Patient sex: M
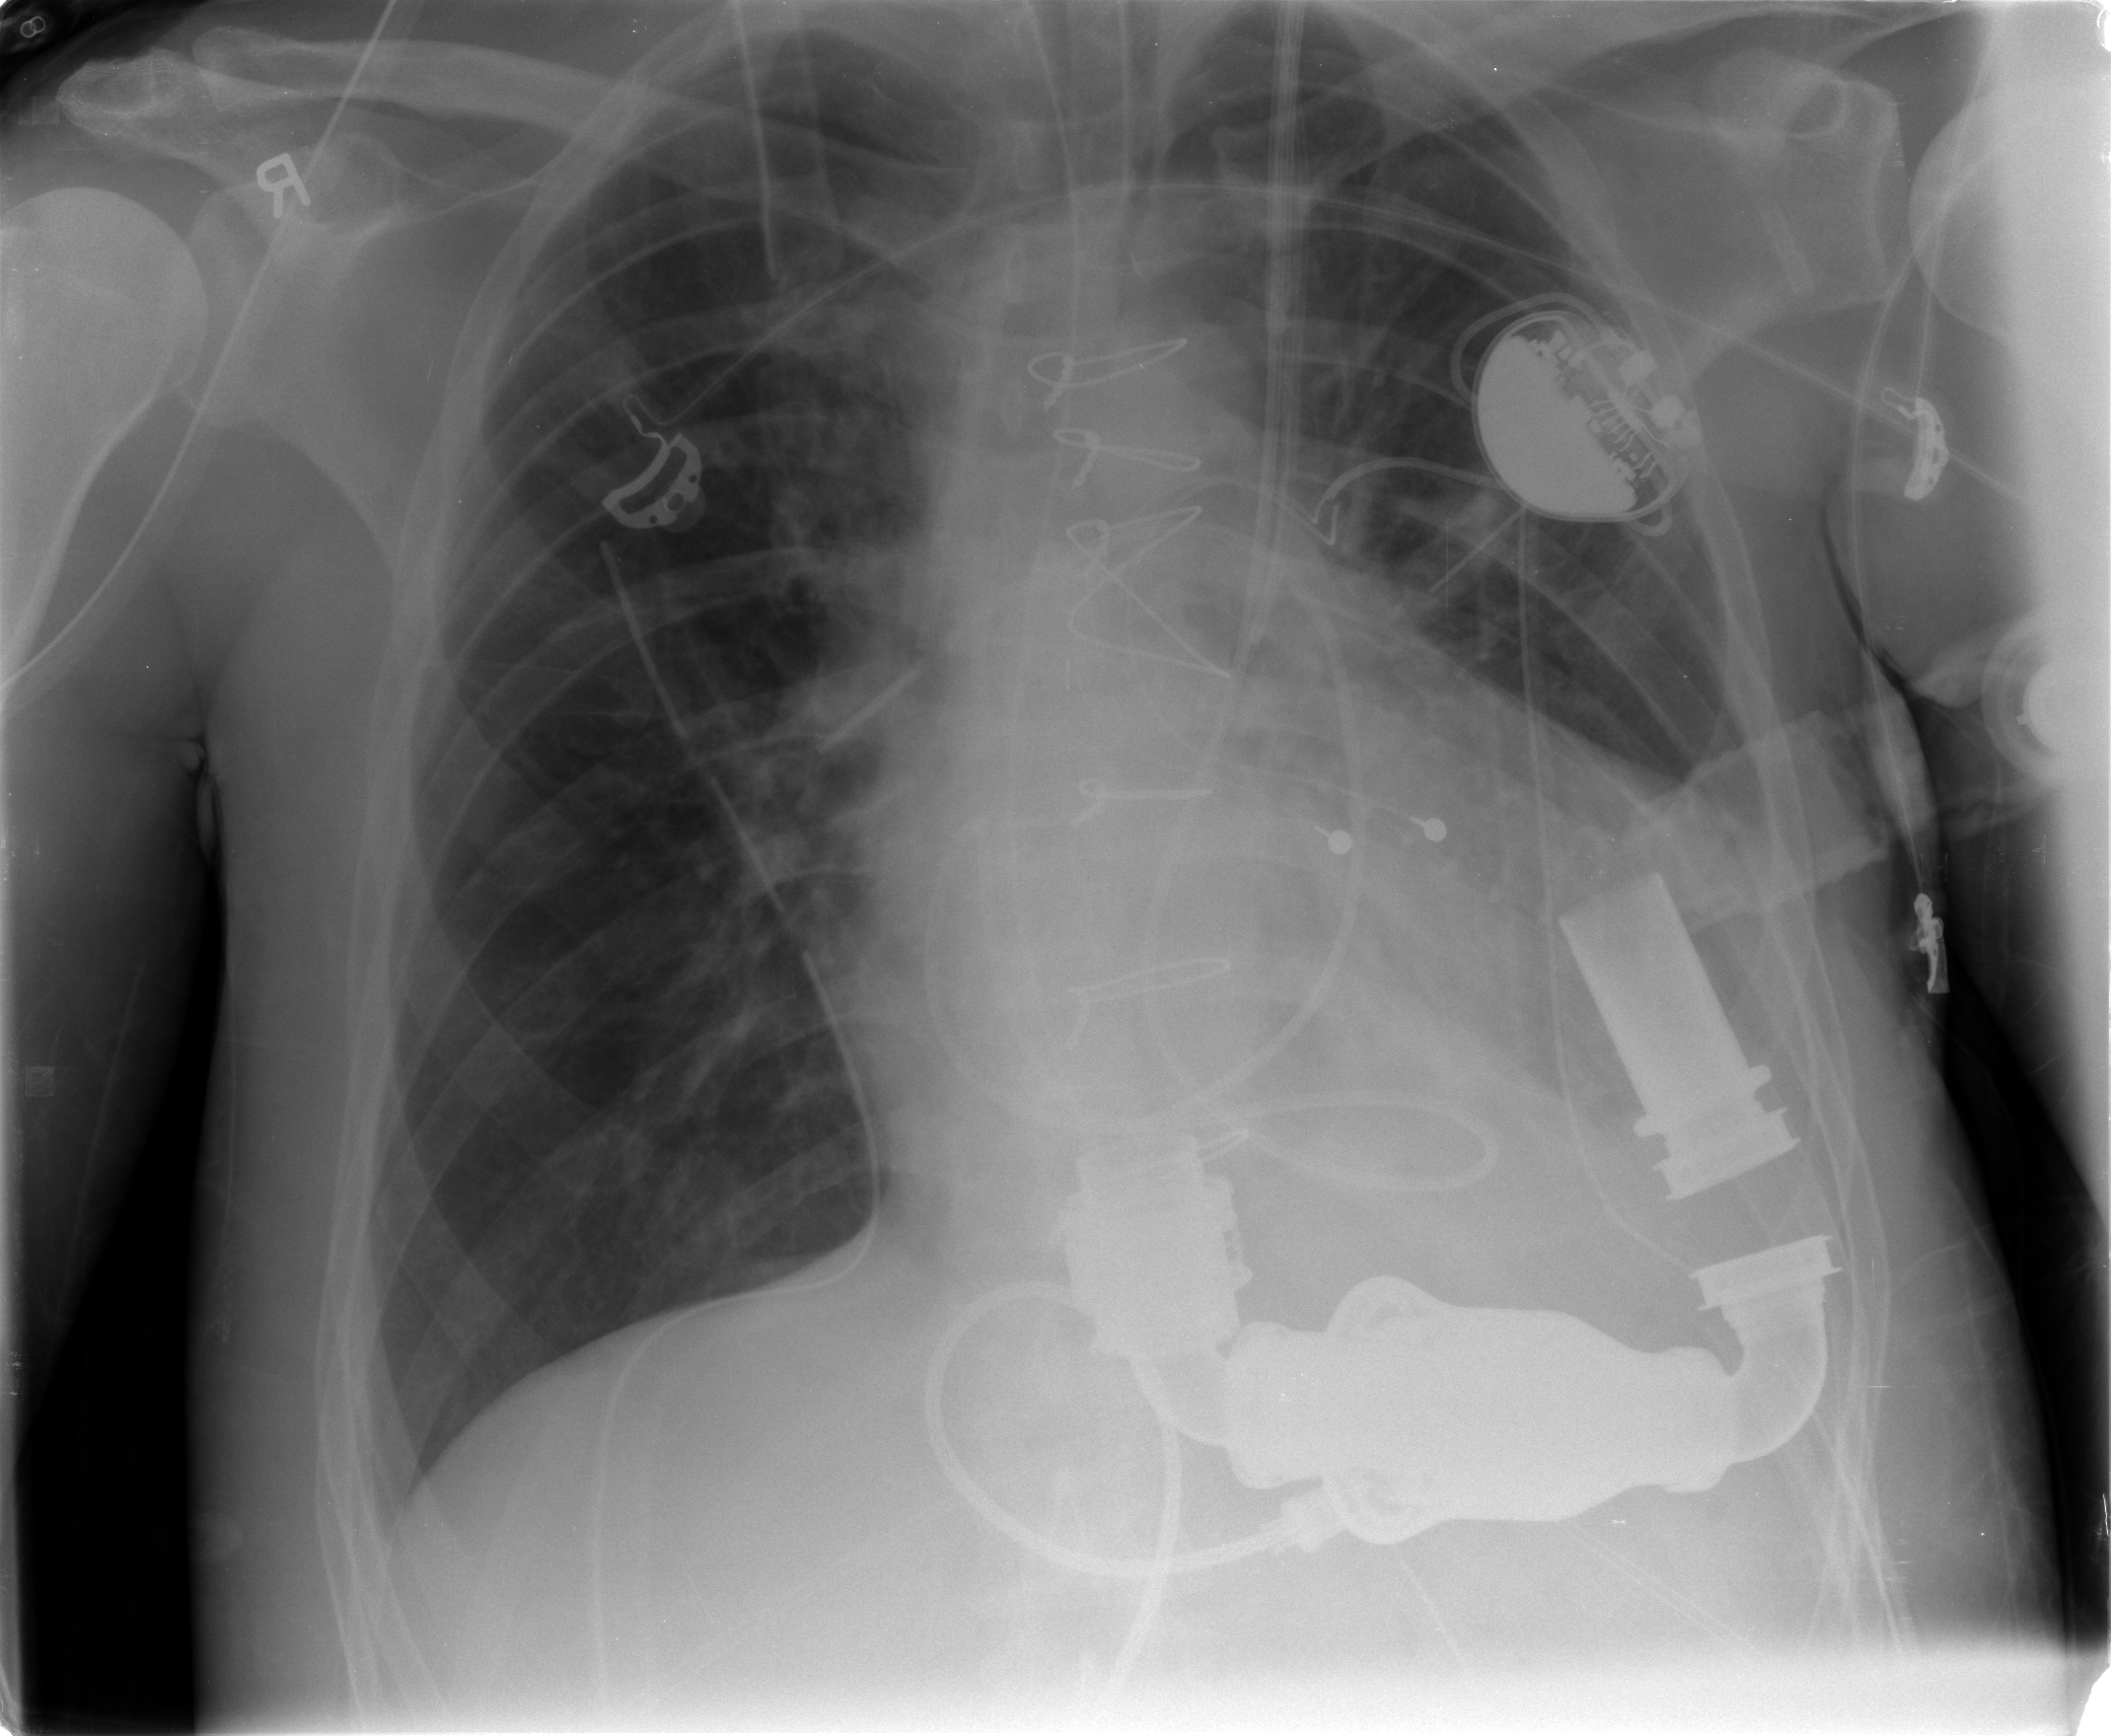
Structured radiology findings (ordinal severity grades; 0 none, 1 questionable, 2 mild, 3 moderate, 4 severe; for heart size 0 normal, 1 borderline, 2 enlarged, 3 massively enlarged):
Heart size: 2
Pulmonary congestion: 2
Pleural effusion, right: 0
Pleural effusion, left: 2
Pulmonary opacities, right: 0
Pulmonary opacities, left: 0
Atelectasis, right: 0
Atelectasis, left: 0